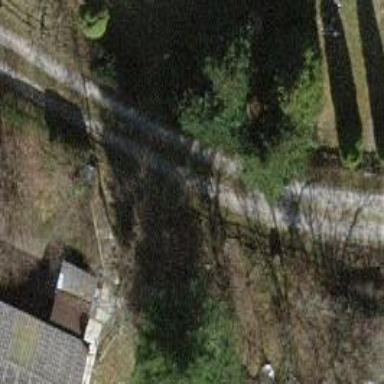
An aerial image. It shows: Alleyway designated as service road.